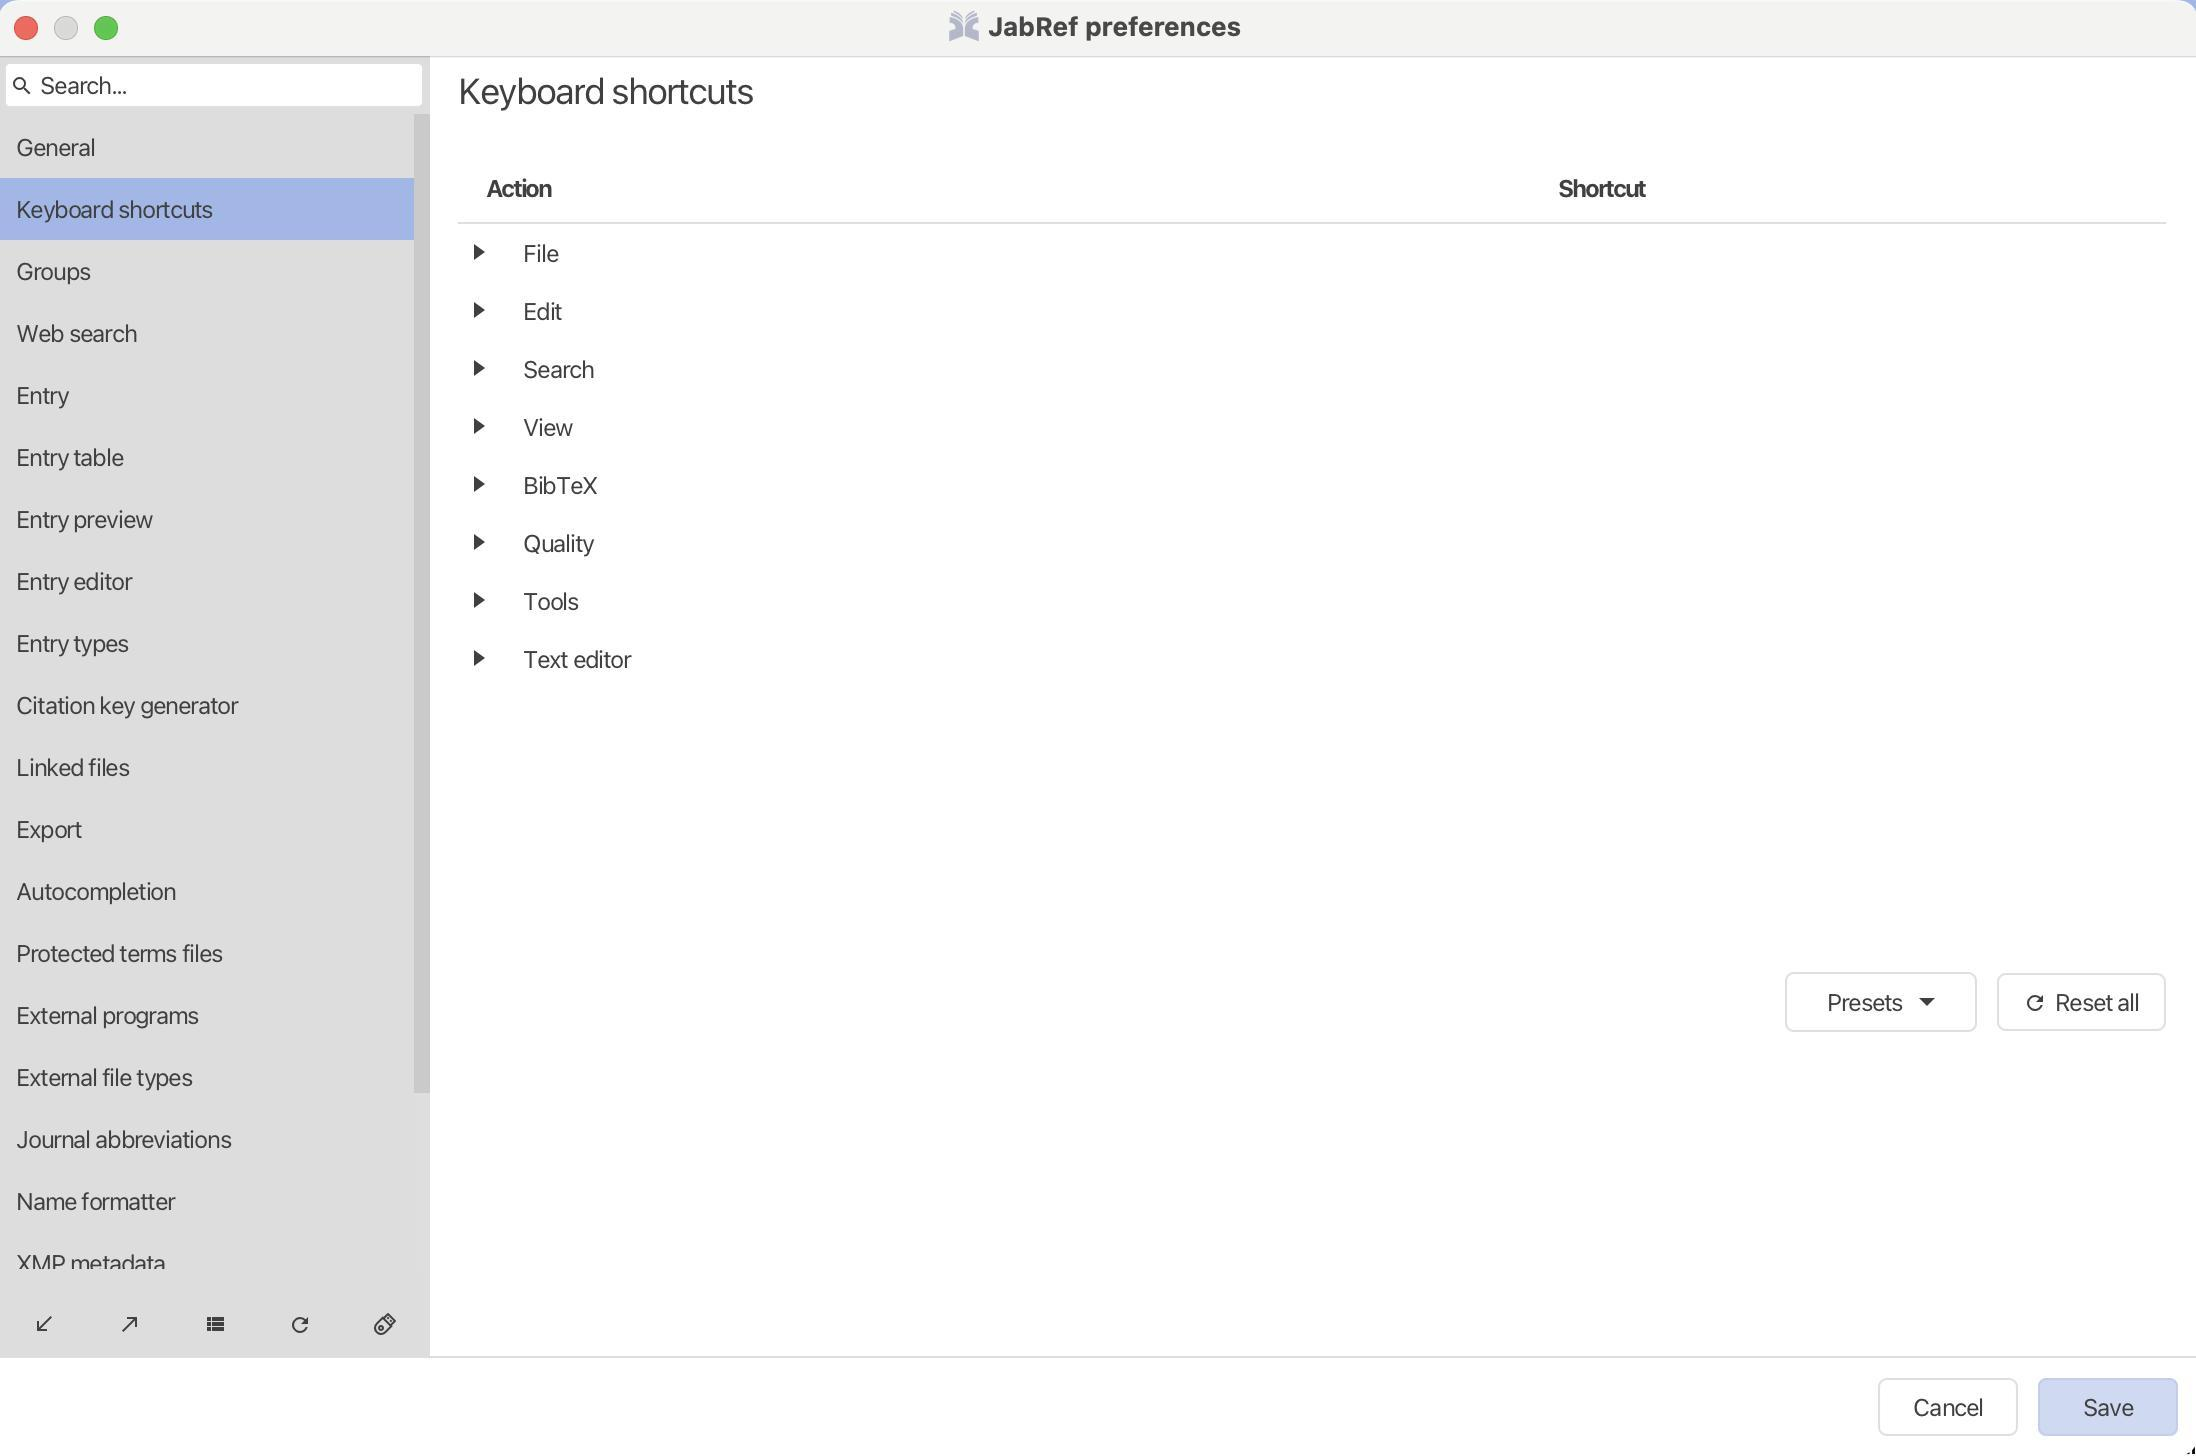
Accessibility tree:
{"name": "JabRef_preferences", "role": "AXWindow", "description": null, "role_description": "звичайне вікно", "value": null, "position": "314.00;193.00", "size": "1100;728", "children": [{"name": null, "role": "No role", "description": null, "role_description": "dialog", "value": null, "position": "0.00;28.00", "size": "1100;700", "children": [{"name": null, "role": "AXButton", "description": "Cancel", "role_description": "кнопка", "value": null, "position": "940.00;689.00", "size": "70;29", "children": []}, {"name": null, "role": "AXButton", "description": "Save", "role_description": "кнопка", "value": null, "position": "1020.00;689.00", "size": "70;29", "children": []}, {"name": null, "role": "AXTextField", "description": null, "role_description": "текстове поле", "value": "Search...", "position": "3.00;31.00", "size": "210;23", "children": [{"name": null, "role": "AXStaticText", "description": null, "role_description": "текст", "value": "Search...", "position": "21.00;35.00", "size": "43;15", "children": []}, {"name": null, "role": "AXStaticText", "description": null, "role_description": "текст", "value": "", "position": "21.00;35.00", "size": "0;15", "children": []}, {"name": null, "role": "AXStaticText", "description": null, "role_description": "текст", "value": null, "position": "6.00;35.50", "size": "12;14", "children": []}]}, {"name": null, "role": "AXTable", "description": null, "role_description": "list", "value": null, "position": "0.00;57.00", "size": "216;580", "children": [{"name": "General", "role": "AXRow", "description": null, "role_description": "рядок таблиці", "value": null, "position": "1.00;58.00", "size": "207;31", "children": [{"name": null, "role": "AXStaticText", "description": null, "role_description": "текст", "value": "General", "position": "9.00;66.00", "size": "39;15", "children": []}]}, {"name": "Keyboard_shortcuts", "role": "AXRow", "description": null, "role_description": "рядок таблиці", "value": null, "position": "1.00;89.00", "size": "207;31", "children": [{"name": null, "role": "AXStaticText", "description": null, "role_description": "текст", "value": "Keyboard shortcuts", "position": "9.00;97.00", "size": "98;15", "children": []}]}, {"name": "Groups", "role": "AXRow", "description": null, "role_description": "рядок таблиці", "value": null, "position": "1.00;120.00", "size": "207;31", "children": [{"name": null, "role": "AXStaticText", "description": null, "role_description": "текст", "value": "Groups", "position": "9.00;128.00", "size": "37;15", "children": []}]}, {"name": "Web_search", "role": "AXRow", "description": null, "role_description": "рядок таблиці", "value": null, "position": "1.00;151.00", "size": "207;31", "children": [{"name": null, "role": "AXStaticText", "description": null, "role_description": "текст", "value": "Web search", "position": "9.00;159.00", "size": "60;15", "children": []}]}, {"name": "Entry", "role": "AXRow", "description": null, "role_description": "рядок таблиці", "value": null, "position": "1.00;182.00", "size": "207;31", "children": [{"name": null, "role": "AXStaticText", "description": null, "role_description": "текст", "value": "Entry", "position": "9.00;190.00", "size": "26;15", "children": []}]}, {"name": "Entry_table", "role": "AXRow", "description": null, "role_description": "рядок таблиці", "value": null, "position": "1.00;213.00", "size": "207;31", "children": [{"name": null, "role": "AXStaticText", "description": null, "role_description": "текст", "value": "Entry table", "position": "9.00;221.00", "size": "53;15", "children": []}]}, {"name": "Entry_preview", "role": "AXRow", "description": null, "role_description": "рядок таблиці", "value": null, "position": "1.00;244.00", "size": "207;31", "children": [{"name": null, "role": "AXStaticText", "description": null, "role_description": "текст", "value": "Entry preview", "position": "9.00;252.00", "size": "68;15", "children": []}]}, {"name": "Entry_editor", "role": "AXRow", "description": null, "role_description": "рядок таблиці", "value": null, "position": "1.00;275.00", "size": "207;31", "children": [{"name": null, "role": "AXStaticText", "description": null, "role_description": "текст", "value": "Entry editor", "position": "9.00;283.00", "size": "58;15", "children": []}]}, {"name": "Entry_types", "role": "AXRow", "description": null, "role_description": "рядок таблиці", "value": null, "position": "1.00;306.00", "size": "207;31", "children": [{"name": null, "role": "AXStaticText", "description": null, "role_description": "текст", "value": "Entry types", "position": "9.00;314.00", "size": "56;15", "children": []}]}, {"name": "Citation_key_generator", "role": "AXRow", "description": null, "role_description": "рядок таблиці", "value": null, "position": "1.00;337.00", "size": "207;31", "children": [{"name": null, "role": "AXStaticText", "description": null, "role_description": "текст", "value": "Citation key generator", "position": "9.00;345.00", "size": "110;15", "children": []}]}, {"name": "Linked_files", "role": "AXRow", "description": null, "role_description": "рядок таблиці", "value": null, "position": "1.00;368.00", "size": "207;31", "children": [{"name": null, "role": "AXStaticText", "description": null, "role_description": "текст", "value": "Linked files", "position": "9.00;376.00", "size": "56;15", "children": []}]}, {"name": "Export", "role": "AXRow", "description": null, "role_description": "рядок таблиці", "value": null, "position": "1.00;399.00", "size": "207;31", "children": [{"name": null, "role": "AXStaticText", "description": null, "role_description": "текст", "value": "Export", "position": "9.00;407.00", "size": "33;15", "children": []}]}, {"name": "Autocompletion", "role": "AXRow", "description": null, "role_description": "рядок таблиці", "value": null, "position": "1.00;430.00", "size": "207;31", "children": [{"name": null, "role": "AXStaticText", "description": null, "role_description": "текст", "value": "Autocompletion", "position": "9.00;438.00", "size": "80;15", "children": []}]}, {"name": "Protected_terms_files", "role": "AXRow", "description": null, "role_description": "рядок таблиці", "value": null, "position": "1.00;461.00", "size": "207;31", "children": [{"name": null, "role": "AXStaticText", "description": null, "role_description": "текст", "value": "Protected terms files", "position": "9.00;469.00", "size": "103;15", "children": []}]}, {"name": "External_programs", "role": "AXRow", "description": null, "role_description": "рядок таблиці", "value": null, "position": "1.00;492.00", "size": "207;31", "children": [{"name": null, "role": "AXStaticText", "description": null, "role_description": "текст", "value": "External programs", "position": "9.00;500.00", "size": "91;15", "children": []}]}, {"name": "External_file_types", "role": "AXRow", "description": null, "role_description": "рядок таблиці", "value": null, "position": "1.00;523.00", "size": "207;31", "children": [{"name": null, "role": "AXStaticText", "description": null, "role_description": "текст", "value": "External file types", "position": "9.00;531.00", "size": "88;15", "children": []}]}, {"name": "Journal_abbreviations", "role": "AXRow", "description": null, "role_description": "рядок таблиці", "value": null, "position": "1.00;554.00", "size": "207;31", "children": [{"name": null, "role": "AXStaticText", "description": null, "role_description": "текст", "value": "Journal abbreviations", "position": "9.00;562.00", "size": "107;15", "children": []}]}, {"name": "Name_formatter", "role": "AXRow", "description": null, "role_description": "рядок таблиці", "value": null, "position": "1.00;585.00", "size": "207;31", "children": [{"name": null, "role": "AXStaticText", "description": null, "role_description": "текст", "value": "Name formatter", "position": "9.00;593.00", "size": "79;15", "children": []}]}, {"name": "XMP_metadata", "role": "AXRow", "description": null, "role_description": "рядок таблиці", "value": null, "position": "1.00;616.00", "size": "207;31", "children": [{"name": null, "role": "AXStaticText", "description": null, "role_description": "текст", "value": "XMP metadata", "position": "9.00;624.00", "size": "75;15", "children": []}]}, {"name": null, "role": "AXScrollBar", "description": null, "role_description": "смуга прокручування", "value": 0.0, "position": "208.00;57.00", "size": "8;580", "children": [{"name": null, "role": "AXButton", "description": null, "role_description": "кнопка", "value": null, "position": "208.00;635.50", "size": "8;1", "children": []}, {"name": null, "role": "AXButton", "description": null, "role_description": "кнопка", "value": null, "position": "208.00;57.00", "size": "8;1", "children": []}, {"name": null, "role": "AXValueIndicator", "description": null, "role_description": "індикатор значення", "value": 0.0, "position": "208.00;57.00", "size": "8;490", "children": []}]}]}, {"name": null, "role": "AXButton", "description": null, "role_description": "кнопка", "value": null, "position": "3.00;648.50", "size": "40;26", "children": []}, {"name": null, "role": "AXButton", "description": null, "role_description": "кнопка", "value": null, "position": "46.00;648.50", "size": "40;26", "children": []}, {"name": null, "role": "AXButton", "description": null, "role_description": "кнопка", "value": null, "position": "88.50;648.50", "size": "40;26", "children": []}, {"name": null, "role": "AXButton", "description": null, "role_description": "кнопка", "value": null, "position": "131.00;648.50", "size": "40;26", "children": []}, {"name": null, "role": "AXCheckBox", "description": null, "role_description": "галочка", "value": 0, "position": "173.50;648.50", "size": "40;26", "children": []}, {"name": null, "role": "AXScrollArea", "description": null, "role_description": "область прокручування", "value": null, "position": "224.00;28.00", "size": "876;650", "children": [{"name": null, "role": "AXStaticText", "description": null, "role_description": "текст", "value": "Keyboard shortcuts", "position": "230.00;34.00", "size": "148;32", "children": []}, {"name": null, "role": "AXOutline", "description": null, "role_description": "структура", "value": null, "position": "230.00;76.00", "size": "854;400", "children": [{"name": "Action", "role": "AXColumn", "description": null, "role_description": "стовпчик", "value": null, "position": "230.00;76.00", "size": "536;36", "children": [{"name": null, "role": "AXStaticText", "description": null, "role_description": "текст", "value": "Action", "position": "232.00;76.00", "size": "532;36", "children": []}]}, {"name": "Shortcut", "role": "AXColumn", "description": null, "role_description": "стовпчик", "value": null, "position": "766.00;76.00", "size": "268;36", "children": [{"name": null, "role": "AXStaticText", "description": null, "role_description": "текст", "value": "Shortcut", "position": "768.00;76.00", "size": "264;36", "children": []}]}, {"name": "", "role": "AXColumn", "description": null, "role_description": "стовпчик", "value": null, "position": "1034.00;76.00", "size": "25;36", "children": [{"name": null, "role": "AXStaticText", "description": null, "role_description": "текст", "value": null, "position": "1036.00;76.00", "size": "21;36", "children": []}]}, {"name": "", "role": "AXColumn", "description": null, "role_description": "стовпчик", "value": null, "position": "1059.00;76.00", "size": "25;36", "children": [{"name": null, "role": "AXStaticText", "description": null, "role_description": "текст", "value": null, "position": "1061.00;76.00", "size": "21;36", "children": []}]}, {"name": null, "role": "AXRow", "description": null, "role_description": "рядок структури", "value": null, "position": "230.00;100.00", "size": "854;41", "children": [{"name": null, "role": "AXStaticText", "description": null, "role_description": "текст", "value": "", "position": "230.00;100.00", "size": "0;15", "children": []}, {"name": "File", "role": "AXCell", "description": null, "role_description": "комірка", "value": null, "position": "230.00;112.00", "size": "536;29", "children": [{"name": null, "role": "AXStaticText", "description": null, "role_description": "текст", "value": "File", "position": "262.50;119.00", "size": "17;15", "children": []}]}, {"name": null, "role": "AXCell", "description": null, "role_description": "комірка", "value": null, "position": "766.00;112.00", "size": "268;29", "children": [{"name": null, "role": "AXStaticText", "description": null, "role_description": "текст", "value": "", "position": "779.00;119.00", "size": "0;0", "children": []}]}, {"name": null, "role": "AXCell", "description": null, "role_description": "комірка", "value": null, "position": "1034.00;112.00", "size": "25;29", "children": [{"name": null, "role": "AXStaticText", "description": null, "role_description": "текст", "value": "", "position": "1047.00;119.00", "size": "0;0", "children": []}]}, {"name": null, "role": "AXCell", "description": null, "role_description": "комірка", "value": null, "position": "1059.00;112.00", "size": "25;29", "children": [{"name": null, "role": "AXStaticText", "description": null, "role_description": "текст", "value": "", "position": "1072.00;119.00", "size": "0;0", "children": []}]}]}, {"name": null, "role": "AXRow", "description": null, "role_description": "рядок структури", "value": null, "position": "230.00;129.00", "size": "854;41", "children": [{"name": null, "role": "AXStaticText", "description": null, "role_description": "текст", "value": "", "position": "230.00;129.00", "size": "0;15", "children": []}, {"name": "Edit", "role": "AXCell", "description": null, "role_description": "комірка", "value": null, "position": "230.00;141.00", "size": "536;29", "children": [{"name": null, "role": "AXStaticText", "description": null, "role_description": "текст", "value": "Edit", "position": "262.50;148.00", "size": "19;15", "children": []}]}, {"name": null, "role": "AXCell", "description": null, "role_description": "комірка", "value": null, "position": "766.00;141.00", "size": "268;29", "children": [{"name": null, "role": "AXStaticText", "description": null, "role_description": "текст", "value": "", "position": "779.00;148.00", "size": "0;0", "children": []}]}, {"name": null, "role": "AXCell", "description": null, "role_description": "комірка", "value": null, "position": "1034.00;141.00", "size": "25;29", "children": [{"name": null, "role": "AXStaticText", "description": null, "role_description": "текст", "value": "", "position": "1047.00;148.00", "size": "0;0", "children": []}]}, {"name": null, "role": "AXCell", "description": null, "role_description": "комірка", "value": null, "position": "1059.00;141.00", "size": "25;29", "children": [{"name": null, "role": "AXStaticText", "description": null, "role_description": "текст", "value": "", "position": "1072.00;148.00", "size": "0;0", "children": []}]}]}, {"name": null, "role": "AXRow", "description": null, "role_description": "рядок структури", "value": null, "position": "230.00;158.00", "size": "854;41", "children": [{"name": null, "role": "AXStaticText", "description": null, "role_description": "текст", "value": "", "position": "230.00;158.00", "size": "0;15", "children": []}, {"name": "Search", "role": "AXCell", "description": null, "role_description": "комірка", "value": null, "position": "230.00;170.00", "size": "536;29", "children": [{"name": null, "role": "AXStaticText", "description": null, "role_description": "текст", "value": "Search", "position": "262.50;177.00", "size": "35;15", "children": []}]}, {"name": null, "role": "AXCell", "description": null, "role_description": "комірка", "value": null, "position": "766.00;170.00", "size": "268;29", "children": [{"name": null, "role": "AXStaticText", "description": null, "role_description": "текст", "value": "", "position": "779.00;177.00", "size": "0;0", "children": []}]}, {"name": null, "role": "AXCell", "description": null, "role_description": "комірка", "value": null, "position": "1034.00;170.00", "size": "25;29", "children": [{"name": null, "role": "AXStaticText", "description": null, "role_description": "текст", "value": "", "position": "1047.00;177.00", "size": "0;0", "children": []}]}, {"name": null, "role": "AXCell", "description": null, "role_description": "комірка", "value": null, "position": "1059.00;170.00", "size": "25;29", "children": [{"name": null, "role": "AXStaticText", "description": null, "role_description": "текст", "value": "", "position": "1072.00;177.00", "size": "0;0", "children": []}]}]}, {"name": null, "role": "AXRow", "description": null, "role_description": "рядок структури", "value": null, "position": "230.00;187.00", "size": "854;41", "children": [{"name": null, "role": "AXStaticText", "description": null, "role_description": "текст", "value": "", "position": "230.00;187.00", "size": "0;15", "children": []}, {"name": "View", "role": "AXCell", "description": null, "role_description": "комірка", "value": null, "position": "230.00;199.00", "size": "536;29", "children": [{"name": null, "role": "AXStaticText", "description": null, "role_description": "текст", "value": "View", "position": "262.50;206.00", "size": "25;15", "children": []}]}, {"name": null, "role": "AXCell", "description": null, "role_description": "комірка", "value": null, "position": "766.00;199.00", "size": "268;29", "children": [{"name": null, "role": "AXStaticText", "description": null, "role_description": "текст", "value": "", "position": "779.00;206.00", "size": "0;0", "children": []}]}, {"name": null, "role": "AXCell", "description": null, "role_description": "комірка", "value": null, "position": "1034.00;199.00", "size": "25;29", "children": [{"name": null, "role": "AXStaticText", "description": null, "role_description": "текст", "value": "", "position": "1047.00;206.00", "size": "0;0", "children": []}]}, {"name": null, "role": "AXCell", "description": null, "role_description": "комірка", "value": null, "position": "1059.00;199.00", "size": "25;29", "children": [{"name": null, "role": "AXStaticText", "description": null, "role_description": "текст", "value": "", "position": "1072.00;206.00", "size": "0;0", "children": []}]}]}, {"name": null, "role": "AXRow", "description": null, "role_description": "рядок структури", "value": null, "position": "230.00;216.00", "size": "854;41", "children": [{"name": null, "role": "AXStaticText", "description": null, "role_description": "текст", "value": "", "position": "230.00;216.00", "size": "0;15", "children": []}, {"name": "BibTeX", "role": "AXCell", "description": null, "role_description": "комірка", "value": null, "position": "230.00;228.00", "size": "536;29", "children": [{"name": null, "role": "AXStaticText", "description": null, "role_description": "текст", "value": "BibTeX", "position": "262.50;235.00", "size": "37;15", "children": []}]}, {"name": null, "role": "AXCell", "description": null, "role_description": "комірка", "value": null, "position": "766.00;228.00", "size": "268;29", "children": [{"name": null, "role": "AXStaticText", "description": null, "role_description": "текст", "value": "", "position": "779.00;235.00", "size": "0;0", "children": []}]}, {"name": null, "role": "AXCell", "description": null, "role_description": "комірка", "value": null, "position": "1034.00;228.00", "size": "25;29", "children": [{"name": null, "role": "AXStaticText", "description": null, "role_description": "текст", "value": "", "position": "1047.00;235.00", "size": "0;0", "children": []}]}, {"name": null, "role": "AXCell", "description": null, "role_description": "комірка", "value": null, "position": "1059.00;228.00", "size": "25;29", "children": [{"name": null, "role": "AXStaticText", "description": null, "role_description": "текст", "value": "", "position": "1072.00;235.00", "size": "0;0", "children": []}]}]}, {"name": null, "role": "AXRow", "description": null, "role_description": "рядок структури", "value": null, "position": "230.00;245.00", "size": "854;41", "children": [{"name": null, "role": "AXStaticText", "description": null, "role_description": "текст", "value": "", "position": "230.00;245.00", "size": "0;15", "children": []}, {"name": "Quality", "role": "AXCell", "description": null, "role_description": "комірка", "value": null, "position": "230.00;257.00", "size": "536;29", "children": [{"name": null, "role": "AXStaticText", "description": null, "role_description": "текст", "value": "Quality", "position": "262.50;264.00", "size": "35;15", "children": []}]}, {"name": null, "role": "AXCell", "description": null, "role_description": "комірка", "value": null, "position": "766.00;257.00", "size": "268;29", "children": [{"name": null, "role": "AXStaticText", "description": null, "role_description": "текст", "value": "", "position": "779.00;264.00", "size": "0;0", "children": []}]}, {"name": null, "role": "AXCell", "description": null, "role_description": "комірка", "value": null, "position": "1034.00;257.00", "size": "25;29", "children": [{"name": null, "role": "AXStaticText", "description": null, "role_description": "текст", "value": "", "position": "1047.00;264.00", "size": "0;0", "children": []}]}, {"name": null, "role": "AXCell", "description": null, "role_description": "комірка", "value": null, "position": "1059.00;257.00", "size": "25;29", "children": [{"name": null, "role": "AXStaticText", "description": null, "role_description": "текст", "value": "", "position": "1072.00;264.00", "size": "0;0", "children": []}]}]}, {"name": null, "role": "AXRow", "description": null, "role_description": "рядок структури", "value": null, "position": "230.00;274.00", "size": "854;41", "children": [{"name": null, "role": "AXStaticText", "description": null, "role_description": "текст", "value": "", "position": "230.00;274.00", "size": "0;15", "children": []}, {"name": "Tools", "role": "AXCell", "description": null, "role_description": "комірка", "value": null, "position": "230.00;286.00", "size": "536;29", "children": [{"name": null, "role": "AXStaticText", "description": null, "role_description": "текст", "value": "Tools", "position": "262.50;293.00", "size": "28;15", "children": []}]}, {"name": null, "role": "AXCell", "description": null, "role_description": "комірка", "value": null, "position": "766.00;286.00", "size": "268;29", "children": [{"name": null, "role": "AXStaticText", "description": null, "role_description": "текст", "value": "", "position": "779.00;293.00", "size": "0;0", "children": []}]}, {"name": null, "role": "AXCell", "description": null, "role_description": "комірка", "value": null, "position": "1034.00;286.00", "size": "25;29", "children": [{"name": null, "role": "AXStaticText", "description": null, "role_description": "текст", "value": "", "position": "1047.00;293.00", "size": "0;0", "children": []}]}, {"name": null, "role": "AXCell", "description": null, "role_description": "комірка", "value": null, "position": "1059.00;286.00", "size": "25;29", "children": [{"name": null, "role": "AXStaticText", "description": null, "role_description": "текст", "value": "", "position": "1072.00;293.00", "size": "0;0", "children": []}]}]}, {"name": null, "role": "AXRow", "description": null, "role_description": "рядок структури", "value": null, "position": "230.00;303.00", "size": "854;41", "children": [{"name": null, "role": "AXStaticText", "description": null, "role_description": "текст", "value": "", "position": "230.00;303.00", "size": "0;15", "children": []}, {"name": "Text_editor", "role": "AXCell", "description": null, "role_description": "комірка", "value": null, "position": "230.00;315.00", "size": "536;29", "children": [{"name": null, "role": "AXStaticText", "description": null, "role_description": "текст", "value": "Text editor", "position": "262.50;322.00", "size": "54;15", "children": []}]}, {"name": null, "role": "AXCell", "description": null, "role_description": "комірка", "value": null, "position": "766.00;315.00", "size": "268;29", "children": [{"name": null, "role": "AXStaticText", "description": null, "role_description": "текст", "value": "", "position": "779.00;322.00", "size": "0;0", "children": []}]}, {"name": null, "role": "AXCell", "description": null, "role_description": "комірка", "value": null, "position": "1034.00;315.00", "size": "25;29", "children": [{"name": null, "role": "AXStaticText", "description": null, "role_description": "текст", "value": "", "position": "1047.00;322.00", "size": "0;0", "children": []}]}, {"name": null, "role": "AXCell", "description": null, "role_description": "комірка", "value": null, "position": "1059.00;315.00", "size": "25;29", "children": [{"name": null, "role": "AXStaticText", "description": null, "role_description": "текст", "value": "", "position": "1072.00;322.00", "size": "0;0", "children": []}]}]}, {"name": null, "role": "AXRow", "description": null, "role_description": "рядок структури", "value": null, "position": "230.00;332.00", "size": "854;41", "children": [{"name": null, "role": "AXStaticText", "description": null, "role_description": "текст", "value": "", "position": "230.00;332.00", "size": "0;15", "children": []}, {"name": null, "role": "AXCell", "description": null, "role_description": "комірка", "value": null, "position": "230.00;344.00", "size": "536;29", "children": [{"name": null, "role": "AXStaticText", "description": null, "role_description": "текст", "value": "", "position": "243.00;351.00", "size": "0;0", "children": []}]}, {"name": null, "role": "AXCell", "description": null, "role_description": "комірка", "value": null, "position": "766.00;344.00", "size": "268;29", "children": [{"name": null, "role": "AXStaticText", "description": null, "role_description": "текст", "value": "", "position": "779.00;351.00", "size": "0;0", "children": []}]}, {"name": null, "role": "AXCell", "description": null, "role_description": "комірка", "value": null, "position": "1034.00;344.00", "size": "25;29", "children": [{"name": null, "role": "AXStaticText", "description": null, "role_description": "текст", "value": "", "position": "1047.00;351.00", "size": "0;0", "children": []}]}, {"name": null, "role": "AXCell", "description": null, "role_description": "комірка", "value": null, "position": "1059.00;344.00", "size": "25;29", "children": [{"name": null, "role": "AXStaticText", "description": null, "role_description": "текст", "value": "", "position": "1072.00;351.00", "size": "0;0", "children": []}]}]}, {"name": null, "role": "AXRow", "description": null, "role_description": "рядок структури", "value": null, "position": "230.00;361.00", "size": "854;41", "children": [{"name": null, "role": "AXStaticText", "description": null, "role_description": "текст", "value": "", "position": "230.00;361.00", "size": "0;15", "children": []}, {"name": null, "role": "AXCell", "description": null, "role_description": "комірка", "value": null, "position": "230.00;373.00", "size": "536;29", "children": [{"name": null, "role": "AXStaticText", "description": null, "role_description": "текст", "value": "", "position": "243.00;380.00", "size": "0;0", "children": []}]}, {"name": null, "role": "AXCell", "description": null, "role_description": "комірка", "value": null, "position": "766.00;373.00", "size": "268;29", "children": [{"name": null, "role": "AXStaticText", "description": null, "role_description": "текст", "value": "", "position": "779.00;380.00", "size": "0;0", "children": []}]}, {"name": null, "role": "AXCell", "description": null, "role_description": "комірка", "value": null, "position": "1034.00;373.00", "size": "25;29", "children": [{"name": null, "role": "AXStaticText", "description": null, "role_description": "текст", "value": "", "position": "1047.00;380.00", "size": "0;0", "children": []}]}, {"name": null, "role": "AXCell", "description": null, "role_description": "комірка", "value": null, "position": "1059.00;373.00", "size": "25;29", "children": [{"name": null, "role": "AXStaticText", "description": null, "role_description": "текст", "value": "", "position": "1072.00;380.00", "size": "0;0", "children": []}]}]}, {"name": null, "role": "AXRow", "description": null, "role_description": "рядок структури", "value": null, "position": "230.00;390.00", "size": "854;41", "children": [{"name": null, "role": "AXStaticText", "description": null, "role_description": "текст", "value": "", "position": "230.00;390.00", "size": "0;15", "children": []}, {"name": null, "role": "AXCell", "description": null, "role_description": "комірка", "value": null, "position": "230.00;402.00", "size": "536;29", "children": [{"name": null, "role": "AXStaticText", "description": null, "role_description": "текст", "value": "", "position": "243.00;409.00", "size": "0;0", "children": []}]}, {"name": null, "role": "AXCell", "description": null, "role_description": "комірка", "value": null, "position": "766.00;402.00", "size": "268;29", "children": [{"name": null, "role": "AXStaticText", "description": null, "role_description": "текст", "value": "", "position": "779.00;409.00", "size": "0;0", "children": []}]}, {"name": null, "role": "AXCell", "description": null, "role_description": "комірка", "value": null, "position": "1034.00;402.00", "size": "25;29", "children": [{"name": null, "role": "AXStaticText", "description": null, "role_description": "текст", "value": "", "position": "1047.00;409.00", "size": "0;0", "children": []}]}, {"name": null, "role": "AXCell", "description": null, "role_description": "комірка", "value": null, "position": "1059.00;402.00", "size": "25;29", "children": [{"name": null, "role": "AXStaticText", "description": null, "role_description": "текст", "value": "", "position": "1072.00;409.00", "size": "0;0", "children": []}]}]}, {"name": null, "role": "AXRow", "description": null, "role_description": "рядок структури", "value": null, "position": "230.00;419.00", "size": "854;41", "children": [{"name": null, "role": "AXStaticText", "description": null, "role_description": "текст", "value": "", "position": "230.00;419.00", "size": "0;15", "children": []}, {"name": null, "role": "AXCell", "description": null, "role_description": "комірка", "value": null, "position": "230.00;431.00", "size": "536;29", "children": [{"name": null, "role": "AXStaticText", "description": null, "role_description": "текст", "value": "", "position": "243.00;438.00", "size": "0;0", "children": []}]}, {"name": null, "role": "AXCell", "description": null, "role_description": "комірка", "value": null, "position": "766.00;431.00", "size": "268;29", "children": [{"name": null, "role": "AXStaticText", "description": null, "role_description": "текст", "value": "", "position": "779.00;438.00", "size": "0;0", "children": []}]}, {"name": null, "role": "AXCell", "description": null, "role_description": "комірка", "value": null, "position": "1034.00;431.00", "size": "25;29", "children": [{"name": null, "role": "AXStaticText", "description": null, "role_description": "текст", "value": "", "position": "1047.00;438.00", "size": "0;0", "children": []}]}, {"name": null, "role": "AXCell", "description": null, "role_description": "комірка", "value": null, "position": "1059.00;431.00", "size": "25;29", "children": [{"name": null, "role": "AXStaticText", "description": null, "role_description": "текст", "value": "", "position": "1072.00;438.00", "size": "0;0", "children": []}]}]}, {"name": null, "role": "AXRow", "description": null, "role_description": "рядок структури", "value": null, "position": "230.00;448.00", "size": "854;41", "children": [{"name": null, "role": "AXStaticText", "description": null, "role_description": "текст", "value": "", "position": "230.00;448.00", "size": "0;15", "children": []}, {"name": null, "role": "AXCell", "description": null, "role_description": "комірка", "value": null, "position": "230.00;460.00", "size": "536;29", "children": [{"name": null, "role": "AXStaticText", "description": null, "role_description": "текст", "value": "", "position": "243.00;467.00", "size": "0;0", "children": []}]}, {"name": null, "role": "AXCell", "description": null, "role_description": "комірка", "value": null, "position": "766.00;460.00", "size": "268;29", "children": [{"name": null, "role": "AXStaticText", "description": null, "role_description": "текст", "value": "", "position": "779.00;467.00", "size": "0;0", "children": []}]}, {"name": null, "role": "AXCell", "description": null, "role_description": "комірка", "value": null, "position": "1034.00;460.00", "size": "25;29", "children": [{"name": null, "role": "AXStaticText", "description": null, "role_description": "текст", "value": "", "position": "1047.00;467.00", "size": "0;0", "children": []}]}, {"name": null, "role": "AXCell", "description": null, "role_description": "комірка", "value": null, "position": "1059.00;460.00", "size": "25;29", "children": [{"name": null, "role": "AXStaticText", "description": null, "role_description": "текст", "value": "", "position": "1072.00;467.00", "size": "0;0", "children": []}]}]}]}, {"name": null, "role": "AXMenuButton", "description": null, "role_description": "кнопка меню", "value": null, "position": "893.50;486.00", "size": "96;30", "children": [{"name": null, "role": "AXStaticText", "description": null, "role_description": "текст", "value": "Presets", "position": "906.50;493.00", "size": "54;16", "children": []}]}, {"name": null, "role": "AXButton", "description": "Reset all", "role_description": "кнопка", "value": null, "position": "999.50;486.50", "size": "84;29", "children": []}]}]}, {"name": null, "role": "AXButton", "description": null, "role_description": "кнопка закривання", "value": null, "position": "7.00;6.00", "size": "14;16", "children": []}, {"name": null, "role": "AXButton", "description": null, "role_description": "кнопка оптимізації", "value": null, "position": "47.00;6.00", "size": "14;16", "children": [{"name": null, "role": "AXGroup", "description": null, "role_description": "група", "value": null, "position": "47.00;6.00", "size": "14;16", "children": [{"name": null, "role": "AXGroup", "description": null, "role_description": "group", "value": null, "position": "47.00;6.00", "size": "14;16", "children": []}]}]}, {"name": null, "role": "AXButton", "description": null, "role_description": "кнопка згортання", "value": null, "position": "27.00;6.00", "size": "14;16", "children": []}, {"name": "JabRef_preferences", "role": "AXImage", "description": null, "role_description": "зображення", "value": null, "position": "475.00;5.00", "size": "16;16", "children": []}, {"name": null, "role": "AXStaticText", "description": null, "role_description": "текст", "value": "JabRef preferences", "position": "493.00;5.00", "size": "131;16", "children": []}]}